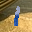
Label: 1